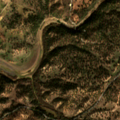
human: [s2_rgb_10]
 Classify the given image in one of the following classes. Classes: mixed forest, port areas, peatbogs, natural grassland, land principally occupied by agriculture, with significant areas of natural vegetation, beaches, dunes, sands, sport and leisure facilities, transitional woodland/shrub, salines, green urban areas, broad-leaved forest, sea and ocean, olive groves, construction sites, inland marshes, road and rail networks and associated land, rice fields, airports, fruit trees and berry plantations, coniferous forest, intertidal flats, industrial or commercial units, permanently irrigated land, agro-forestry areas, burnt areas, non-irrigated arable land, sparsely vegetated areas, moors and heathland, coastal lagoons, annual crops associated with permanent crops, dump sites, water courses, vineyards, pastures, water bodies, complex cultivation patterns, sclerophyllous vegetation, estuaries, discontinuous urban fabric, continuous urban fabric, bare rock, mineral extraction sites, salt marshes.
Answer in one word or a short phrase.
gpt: annual crops associated with permanent crops, agro-forestry areas, broad-leaved forest, water bodies